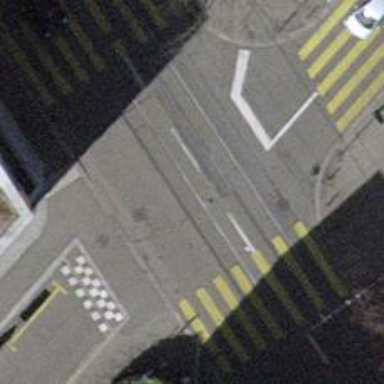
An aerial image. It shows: Tram level crossing on the railway.